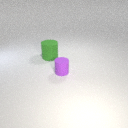
large green rubber cylinder behind small purple rubber cylinder